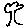
Label: tree